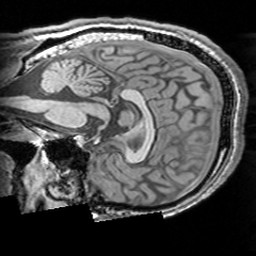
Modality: T1w
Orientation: sagittal
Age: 27
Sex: male
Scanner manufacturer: siemens
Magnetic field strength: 3 T
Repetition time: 1.63 s
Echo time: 0.00311 s